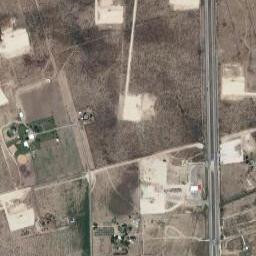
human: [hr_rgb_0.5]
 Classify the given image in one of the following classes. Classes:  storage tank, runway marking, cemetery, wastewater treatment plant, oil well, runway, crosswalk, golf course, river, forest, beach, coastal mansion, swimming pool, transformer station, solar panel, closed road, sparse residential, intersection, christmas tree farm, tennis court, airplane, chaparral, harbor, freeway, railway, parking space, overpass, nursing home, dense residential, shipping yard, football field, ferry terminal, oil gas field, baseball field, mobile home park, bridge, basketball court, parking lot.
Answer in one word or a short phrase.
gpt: oil gas field